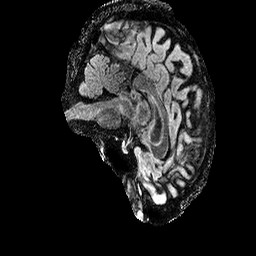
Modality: FLAIR
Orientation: sagittal
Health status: ill
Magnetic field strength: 3 T